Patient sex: F
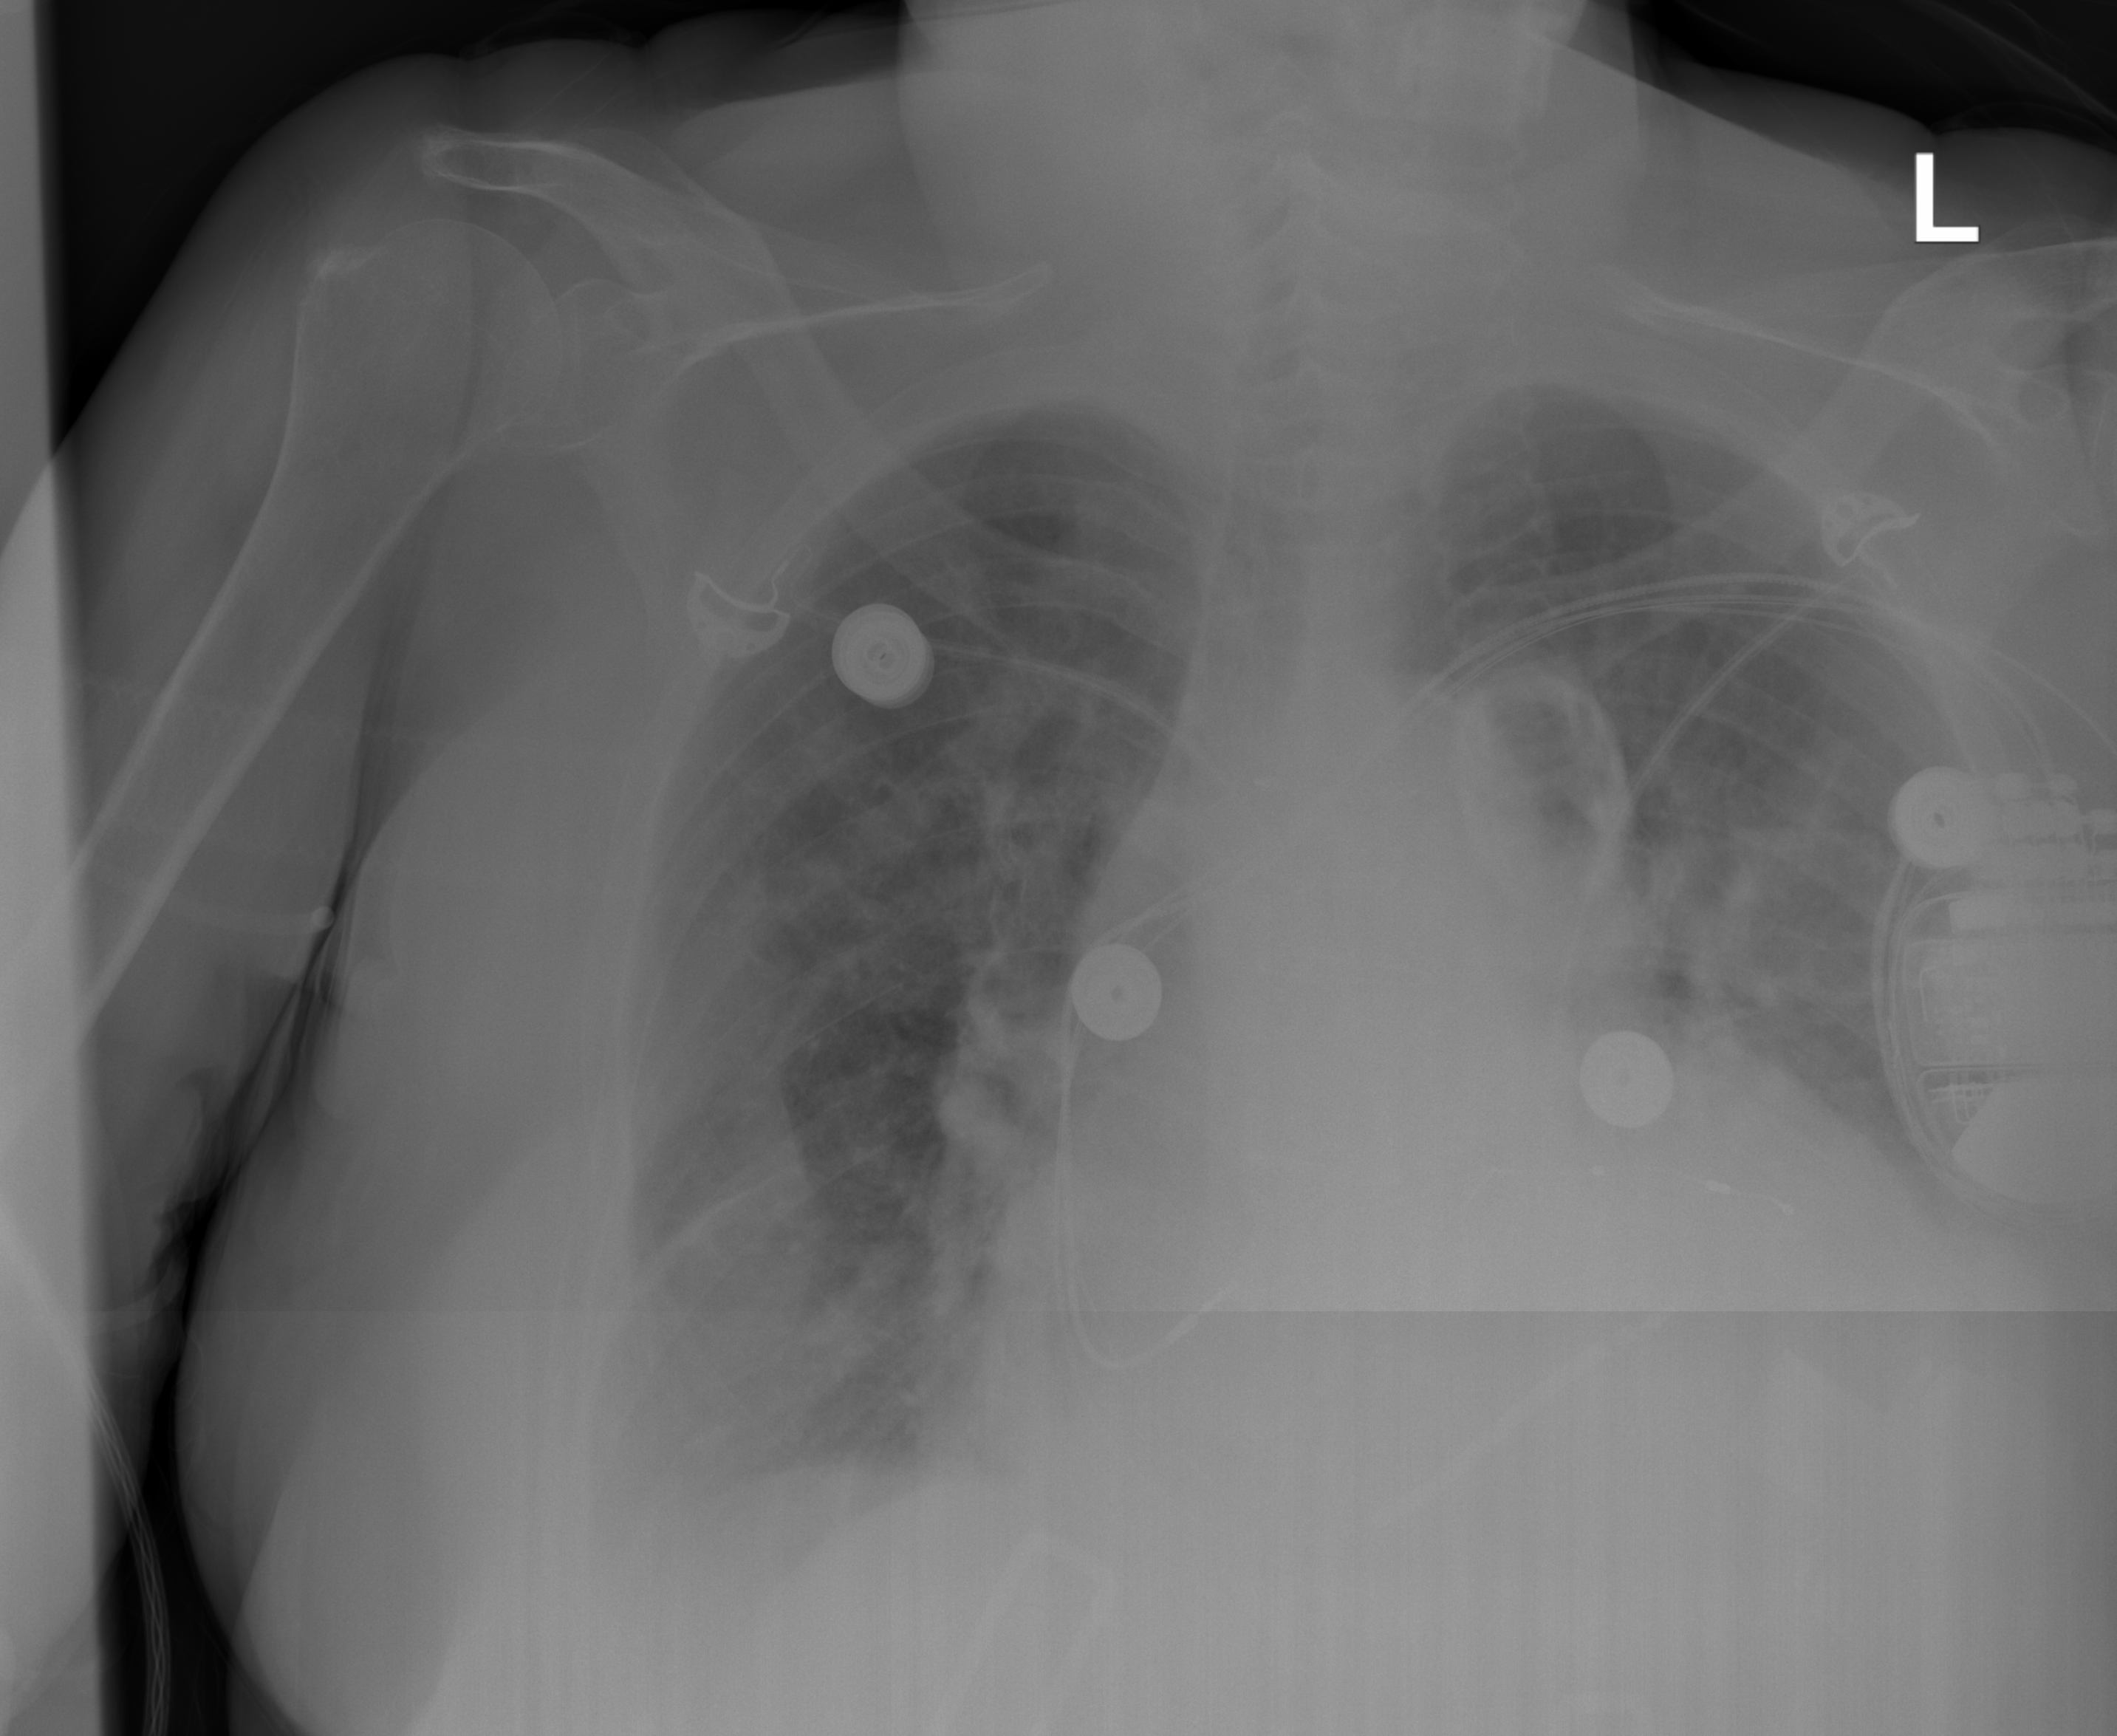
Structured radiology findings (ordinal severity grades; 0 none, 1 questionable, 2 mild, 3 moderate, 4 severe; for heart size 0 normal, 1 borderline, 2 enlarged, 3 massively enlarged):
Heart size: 3
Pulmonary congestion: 3
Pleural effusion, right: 2
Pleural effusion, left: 2
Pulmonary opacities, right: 0
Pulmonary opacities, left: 0
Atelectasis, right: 2
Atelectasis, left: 2